Question: I'm running into an issue with Entity Framework, and this is the error: 'Unable to determine the principal end of the 'Force.Data.Models.Employee_Office' relationship. Multiple added entities may have the same primary key.' I can't figure out what the issue is and I've been staring at it for three hours now. Here's the code, could someone point me in the right direction because I can't seem to:
'''
public partial class Employee : Person, IUser<int> {
public int Id { get; set; }
#region Relationship Properties
public byte CompanyId { get; set; }
public short OfficeId { get; set; }
public int? ManagerId { get; set; }
public virtual ICollection<Address> Addresses { get; private set; }
public virtual Company Company { get; set; }
public virtual ICollection<Device> Devices { get; private set; }
public virtual ICollection<Email> Emails { get; private set; }
public virtual ICollection<Employee> Employees { get; private set; }
public virtual Employee Manager { get; set; }
public virtual Office Office { get; set; }
public virtual ICollection<Phone> Phones { get; private set; }
public virtual ICollection<Role> Roles { get; private set; }
#endregion
}
'''
'''
public partial class Office {
public short Id { get; set; }
#region Relationship Properties
public int AddressId { get; set; }
public short RegionId { get; set; }
public virtual Address Address { get; set; }
public virtual ICollection<Employee> Employees { get; private set; }
public virtual ICollection<Job> Jobs { get; private set; }
public virtual ICollection<Lead> Leads { get; private set; }
public virtual ICollection<Phone> Phones { get; private set; }
public virtual Region Region { get; set; }
#endregion
}
'''
'''
internal sealed class EmployeeConfiguration : EntityTypeConfiguration<Employee> {
public EmployeeConfiguration() {
this.ToTable("Employees");
this.HasKey(
k =>
k.Id);
#region Properties
#endregion
#region Relationships
/// Employee has a 1:* relationship with Offices.
this.HasRequired(
t =>
t.Office).WithMany(
t =>
t.Employees).HasForeignKey(
k =>
k.OfficeId);
#endregion
}
}
'''
'''
internal sealed class OfficeConfiguration : EntityTypeConfiguration<Office> {
public OfficeConfiguration() {
this.ToTable("Offices");
this.HasKey(
k =>
k.Id);
#region Properties
this.Property(
p =>
p.Id).HasDatabaseGeneratedOption(DatabaseGeneratedOption.Identity);
#endregion
#region Relationships
#endregion
}
}
'''
Here's also a screenshot of the generated database, which looks fine to me. I don't think it's the database that's yelling at me, but rather EF beinc confused about something...

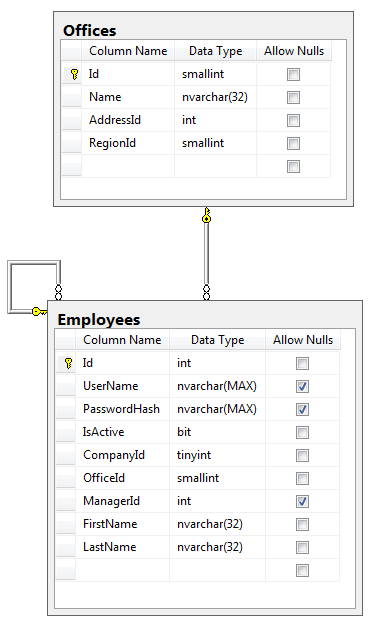
Answer: So, I'm an idiot, the problem was looking at me this whole time... It turned out it was the 'Seed' method that was failing. In it I was adding 40 'Employee' objects, but one of them did not have an 'Office' assigned to it and that's why it was failing. Ugh, I need a nap...